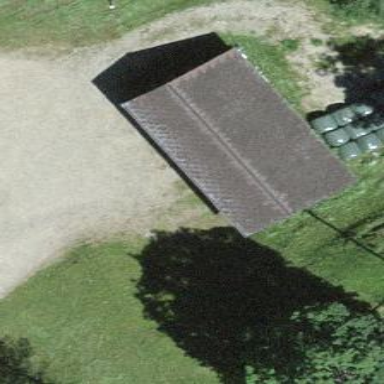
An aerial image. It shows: Shed.